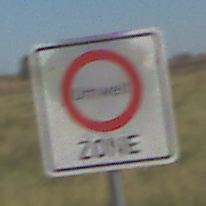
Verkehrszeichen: BeginnUmweltzone
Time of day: MorningAfternoon
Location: Outdoor (Nature)
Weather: Clear
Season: Autumn
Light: Natural